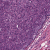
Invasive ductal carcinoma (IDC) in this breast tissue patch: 0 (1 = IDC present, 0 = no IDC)